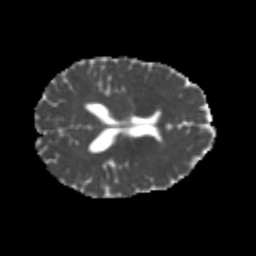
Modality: MD
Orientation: axial
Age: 20
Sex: female
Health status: healthy
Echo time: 0.074 s